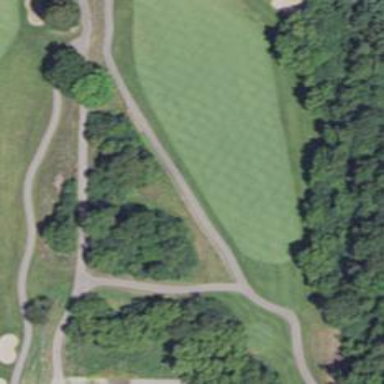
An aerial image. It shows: Rough area on grassy golf course.